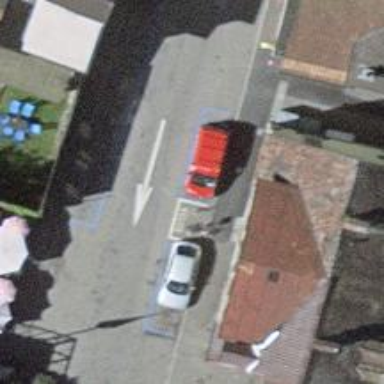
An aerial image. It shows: Parking lane for vehicles.